Field crop: maize
Growth stage: 1
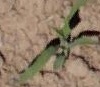
Species: maize